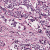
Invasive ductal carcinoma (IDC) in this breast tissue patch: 1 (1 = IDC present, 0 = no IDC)